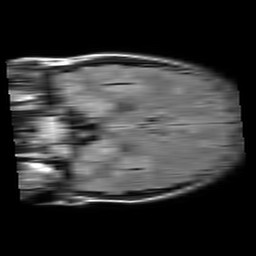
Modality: FLAIR
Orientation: coronal
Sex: female
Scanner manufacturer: philips
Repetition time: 11 s
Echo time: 0.125 s